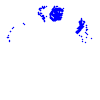
Particle: electron